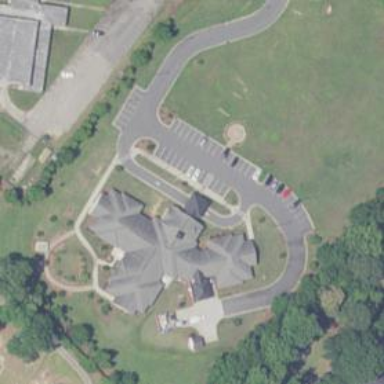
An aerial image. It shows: Hospice building.